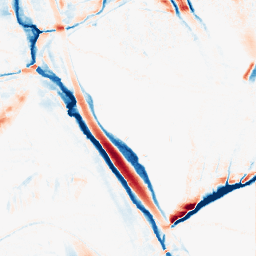
Category: morphological
Decomposition family: morphological_ellipse
Decomposition parameters: operation: average
width: 10
height: 30
Upsampling method: sinc_hamming
Upsampling parameters: scale: 4
kernel_size: 8
Upsampling scale: 4